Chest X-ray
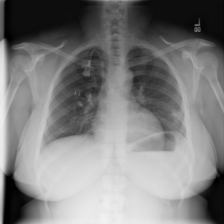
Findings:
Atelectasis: positive
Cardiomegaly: negative
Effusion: negative
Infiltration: negative
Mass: negative
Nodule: negative
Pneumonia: negative
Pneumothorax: negative
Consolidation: negative
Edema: negative
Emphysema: negative
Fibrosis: negative
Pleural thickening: negative
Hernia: negative